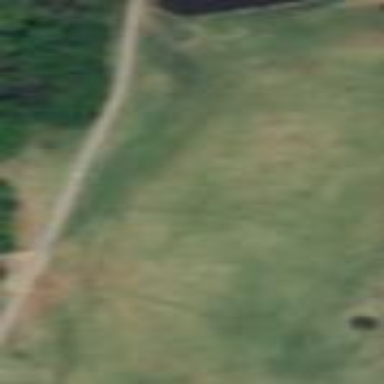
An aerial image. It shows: Meadow with golf fairway.